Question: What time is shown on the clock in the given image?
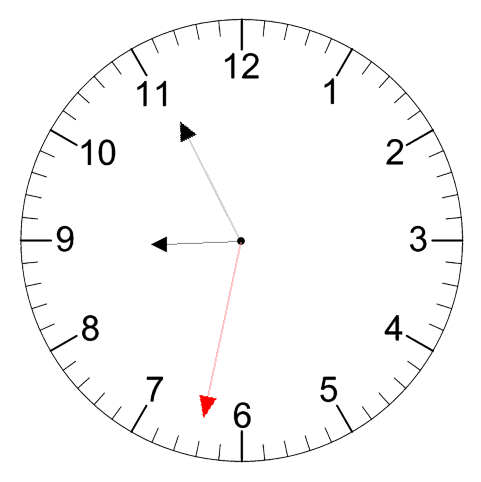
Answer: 08:55:32